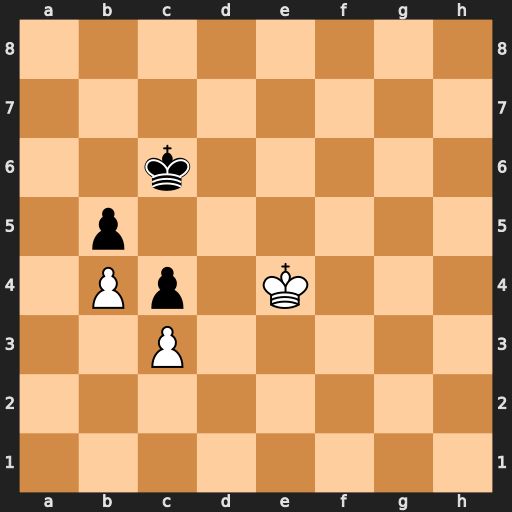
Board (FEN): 8/8/2k5/1p6/1Pp1K3/2P5/8/8
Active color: w
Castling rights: -
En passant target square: -
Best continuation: Ke5 Kd7 Kd5